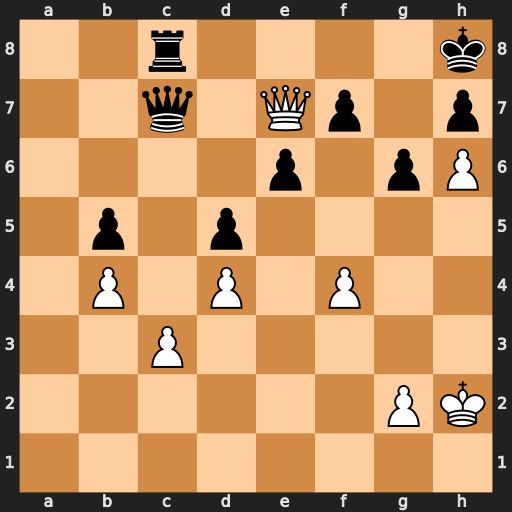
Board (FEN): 2r4k/2q1Qp1p/4p1pP/1p1p4/1P1P1P2/2P5/6PK/8
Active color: w
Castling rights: -
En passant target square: -
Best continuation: Qf6+ Kg8 Qg7#